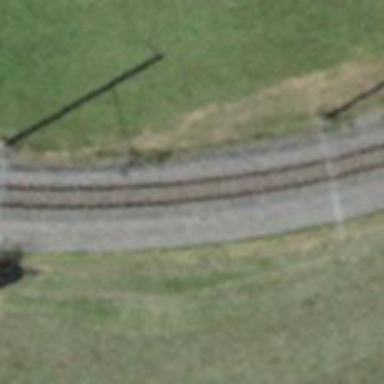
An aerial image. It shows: Narrow gauge railway with electrified contact lines.